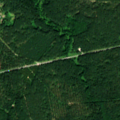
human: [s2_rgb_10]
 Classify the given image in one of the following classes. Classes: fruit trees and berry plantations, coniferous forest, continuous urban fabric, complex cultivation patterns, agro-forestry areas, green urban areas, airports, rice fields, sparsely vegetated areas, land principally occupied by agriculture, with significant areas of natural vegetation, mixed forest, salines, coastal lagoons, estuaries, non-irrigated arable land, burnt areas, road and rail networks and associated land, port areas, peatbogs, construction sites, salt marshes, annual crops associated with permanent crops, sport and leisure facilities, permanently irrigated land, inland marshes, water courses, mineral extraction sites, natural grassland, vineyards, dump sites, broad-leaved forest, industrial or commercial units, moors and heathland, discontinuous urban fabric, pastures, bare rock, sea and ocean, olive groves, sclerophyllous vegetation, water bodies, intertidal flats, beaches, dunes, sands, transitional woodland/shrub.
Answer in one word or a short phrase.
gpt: land principally occupied by agriculture, with significant areas of natural vegetation, coniferous forest